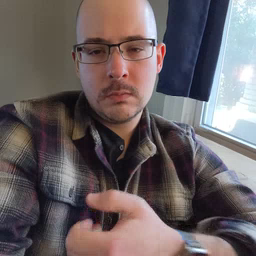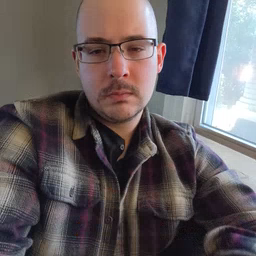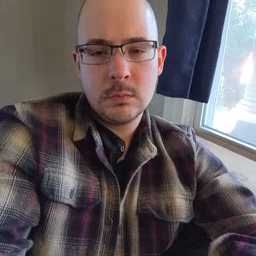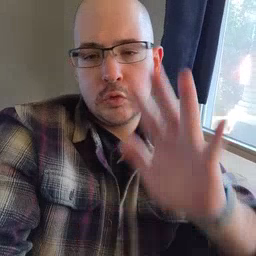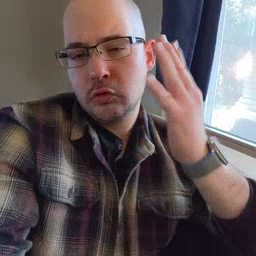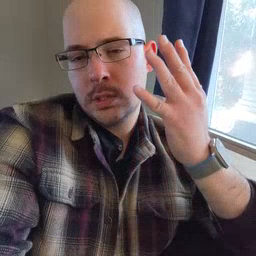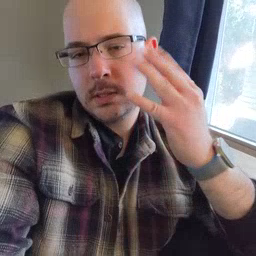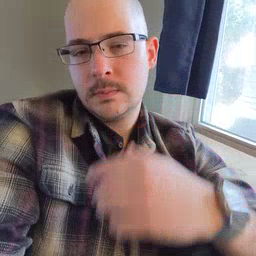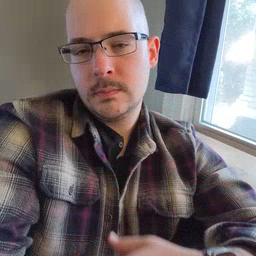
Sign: tree